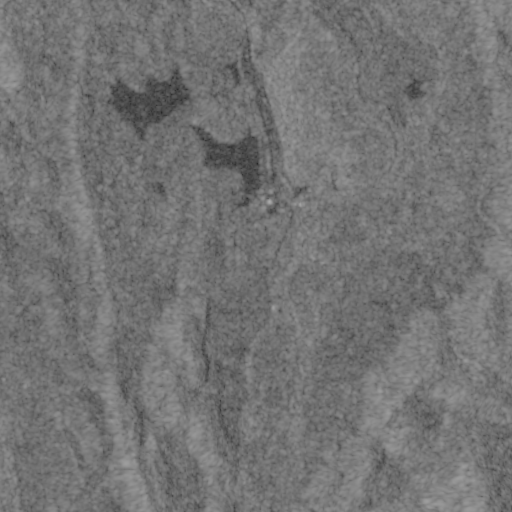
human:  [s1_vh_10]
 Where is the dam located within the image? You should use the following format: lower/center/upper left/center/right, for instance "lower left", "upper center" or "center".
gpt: The dam is located in the upper left of the image.
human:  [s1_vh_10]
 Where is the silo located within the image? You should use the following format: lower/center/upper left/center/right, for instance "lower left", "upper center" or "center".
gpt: The silo is located in the center of the image.
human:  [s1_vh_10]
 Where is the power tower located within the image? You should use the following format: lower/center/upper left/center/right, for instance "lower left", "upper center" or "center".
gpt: There is no power tower in the image.

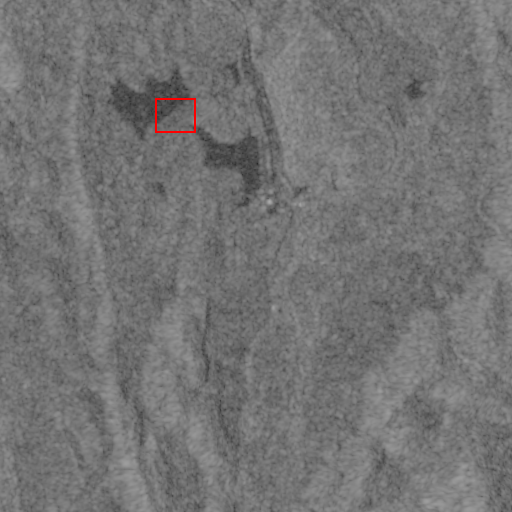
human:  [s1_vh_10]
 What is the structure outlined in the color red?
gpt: The structure outlined in red is a dam.
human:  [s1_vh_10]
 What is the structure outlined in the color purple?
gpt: There is no purple outline.